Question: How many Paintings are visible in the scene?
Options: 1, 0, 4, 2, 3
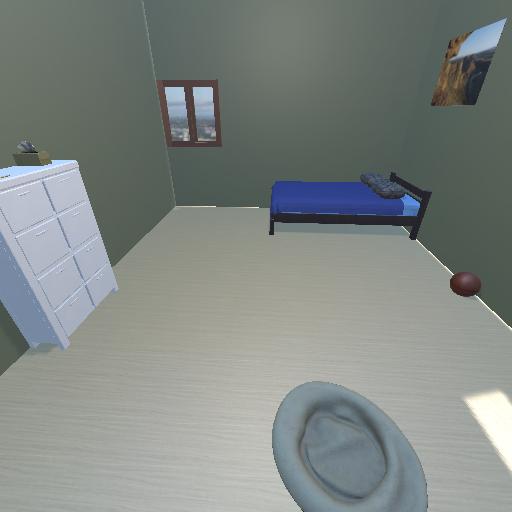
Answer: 1